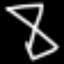
Label: hourglass